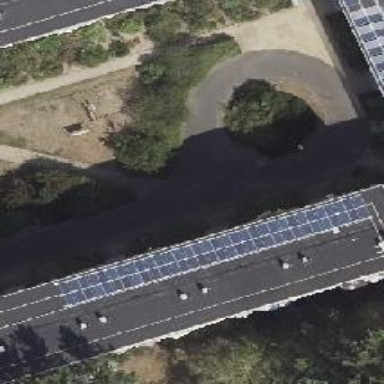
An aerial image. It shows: Footway.